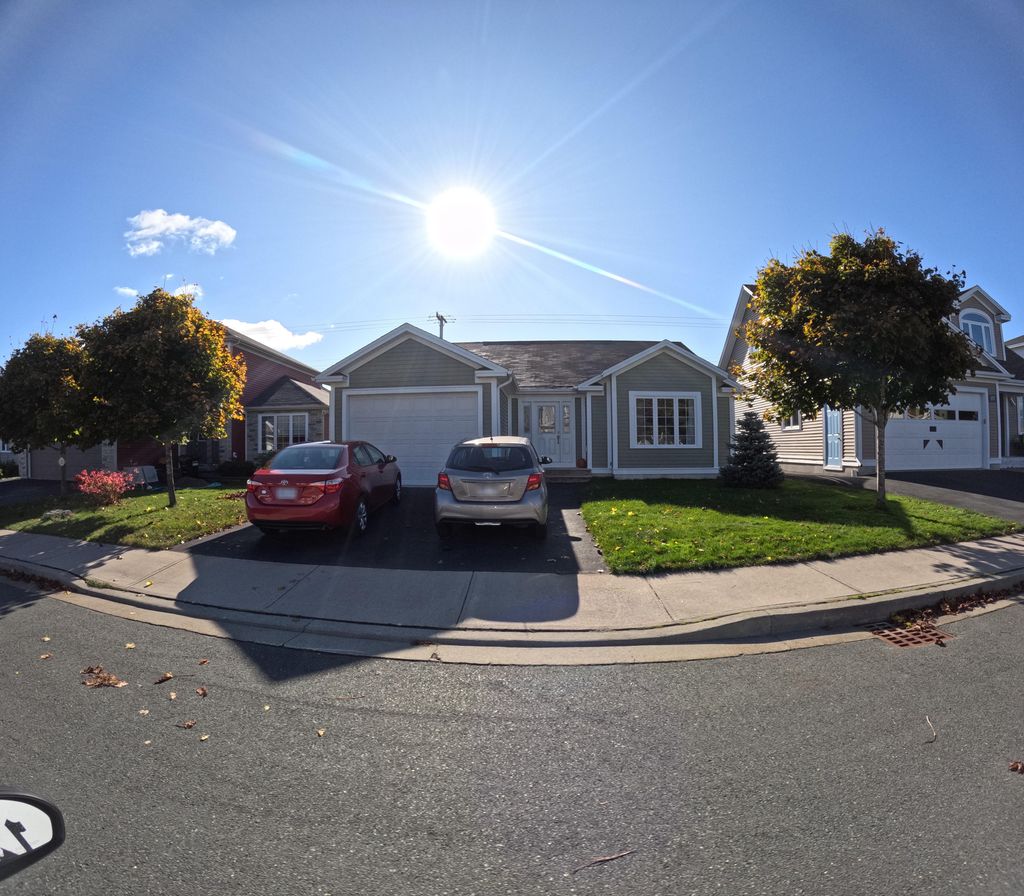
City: st_johns